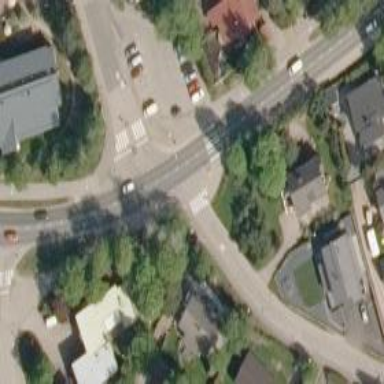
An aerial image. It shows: Uncontrolled crossing on the road.